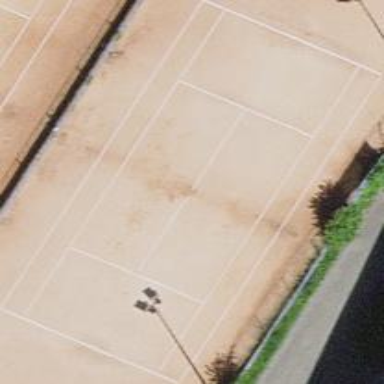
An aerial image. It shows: Tennis court on pitch designated for leisure land.